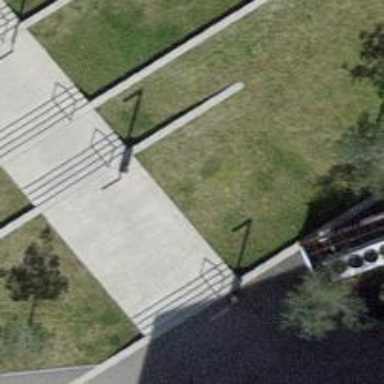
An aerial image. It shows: Retaining wall.